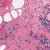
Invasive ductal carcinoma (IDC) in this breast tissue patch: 0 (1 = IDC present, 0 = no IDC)